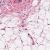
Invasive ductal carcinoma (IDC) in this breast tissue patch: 0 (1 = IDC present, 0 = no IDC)